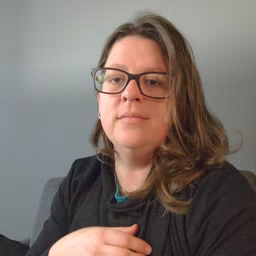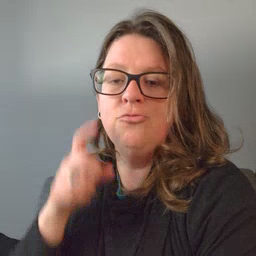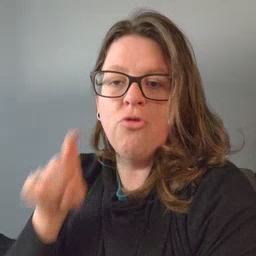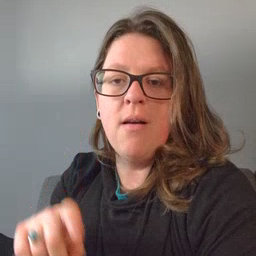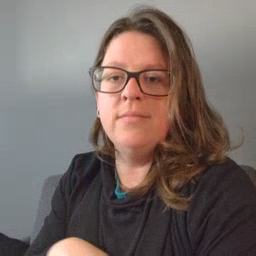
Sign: cry